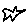
Label: star